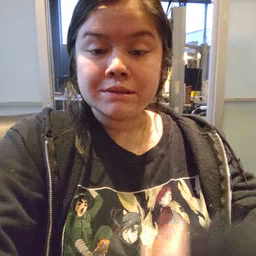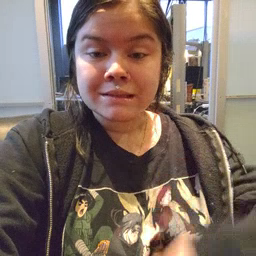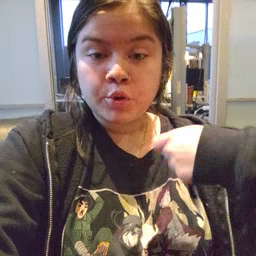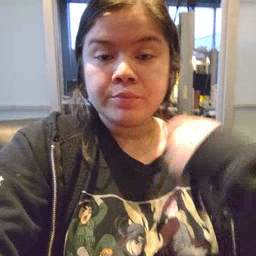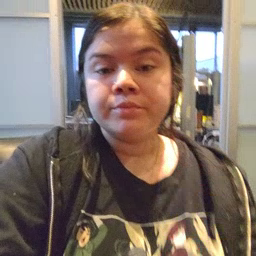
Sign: zipper